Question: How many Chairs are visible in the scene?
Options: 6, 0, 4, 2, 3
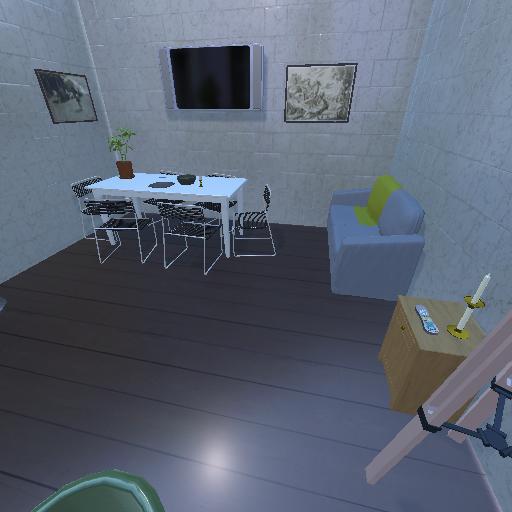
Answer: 6